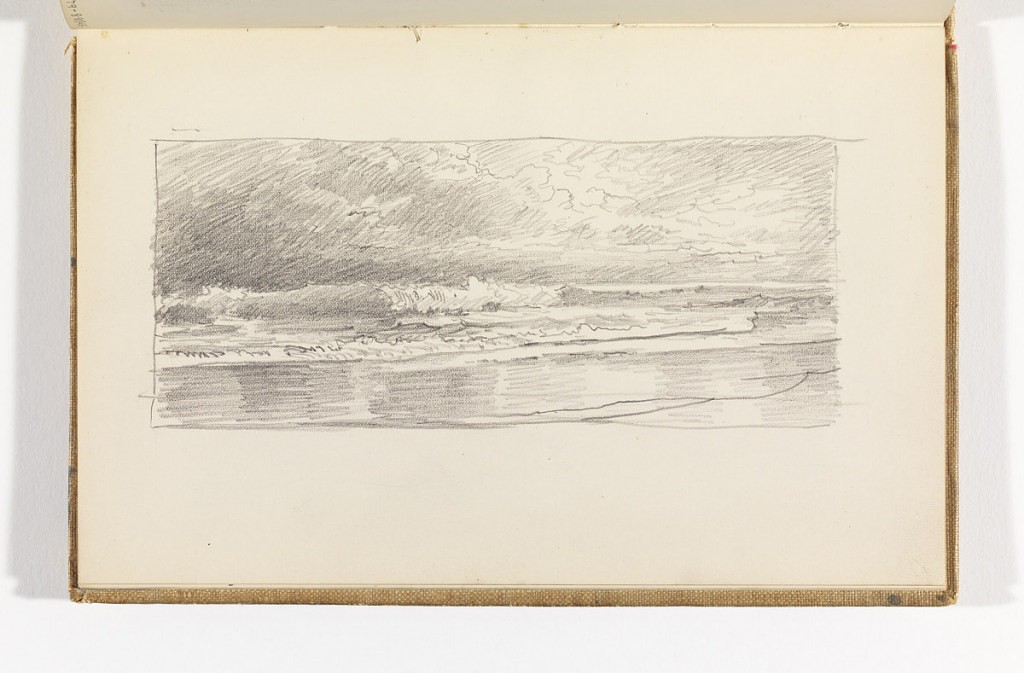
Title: Seascape with Breakers and Beach
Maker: William Trost Richards, American, 1833–1905
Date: after 1878
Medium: Graphite on cream wove paper
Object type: Sketchbook folio
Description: View from beach of waves breaking on shore.